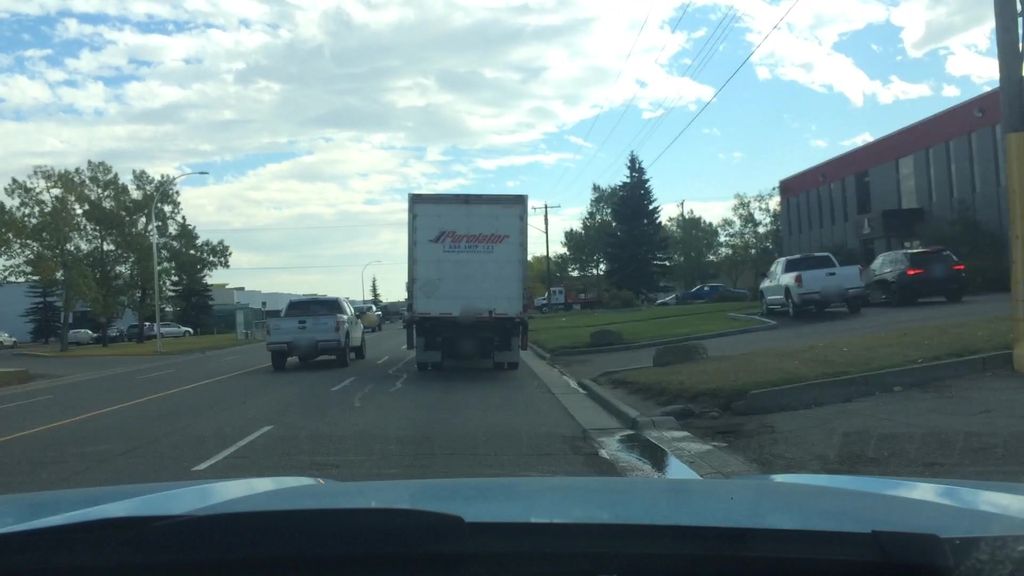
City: calgary